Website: macys
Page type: account-selection
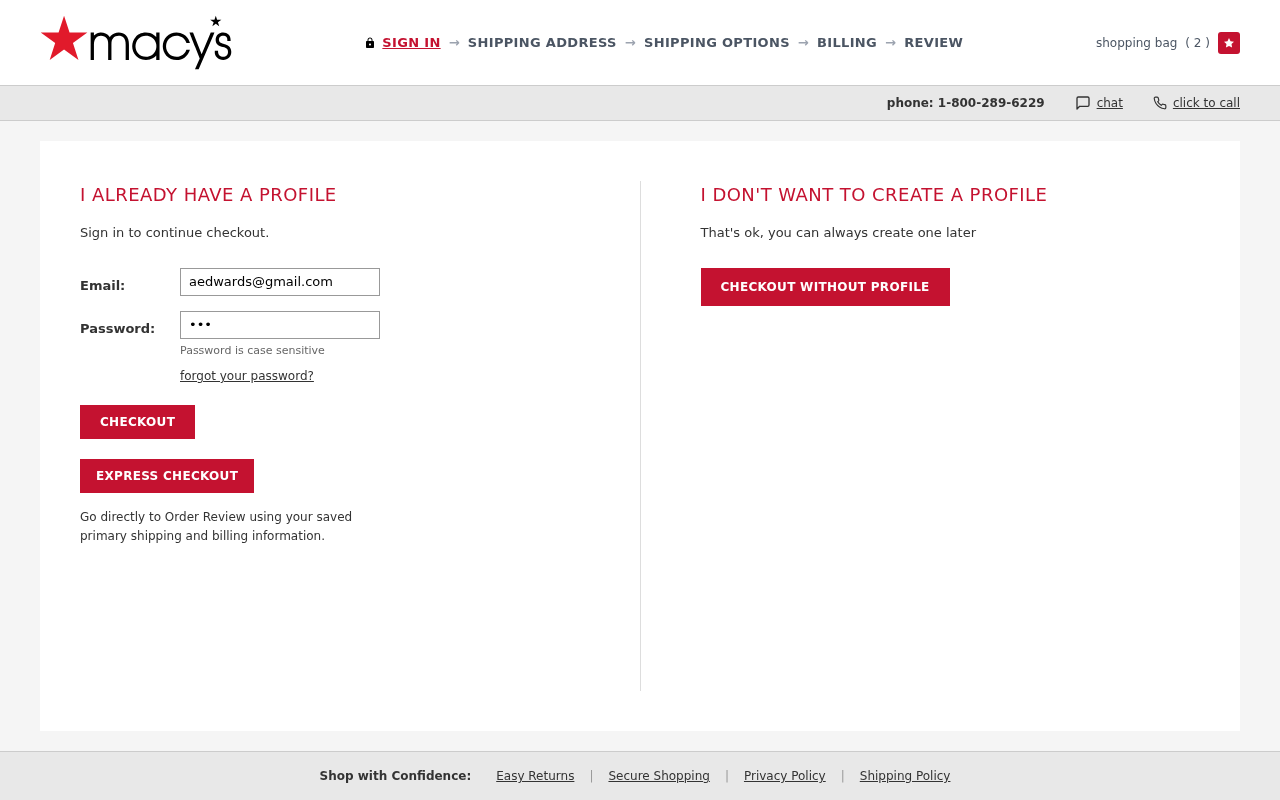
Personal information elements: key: PII_EMAIL
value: aedwards@gmail.com
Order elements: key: ORDER_NUM_ITEMS
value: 2